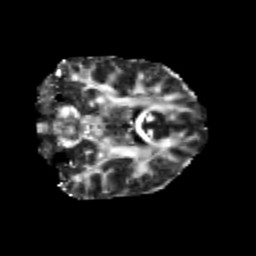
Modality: FA
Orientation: coronal
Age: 23
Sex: female
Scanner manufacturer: siemens
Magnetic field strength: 3 T
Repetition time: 3.5 s
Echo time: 0.113 s